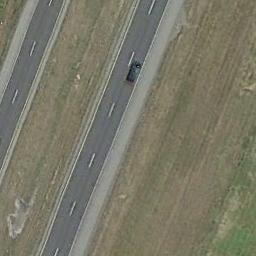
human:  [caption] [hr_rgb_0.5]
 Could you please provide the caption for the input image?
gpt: Two straight freeways go through the wasteland .

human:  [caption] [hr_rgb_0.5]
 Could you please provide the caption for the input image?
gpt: The freeway goes through the bare land with a car .

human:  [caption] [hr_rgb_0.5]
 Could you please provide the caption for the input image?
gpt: There is only one car on the highway .

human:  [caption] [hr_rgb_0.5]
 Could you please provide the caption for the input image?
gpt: There is a large area of ​​yellow bare land around and in the middle of the freeway, And there is a car on the freeway .

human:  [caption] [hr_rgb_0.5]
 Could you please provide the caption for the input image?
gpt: There are lawns beside the freeway .